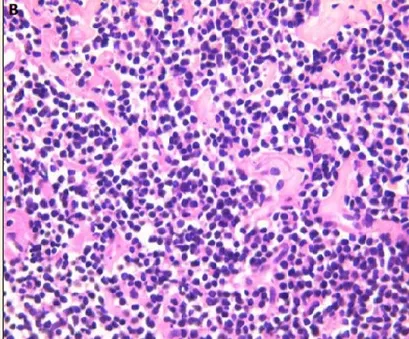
HEx400).
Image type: pathology (fish)